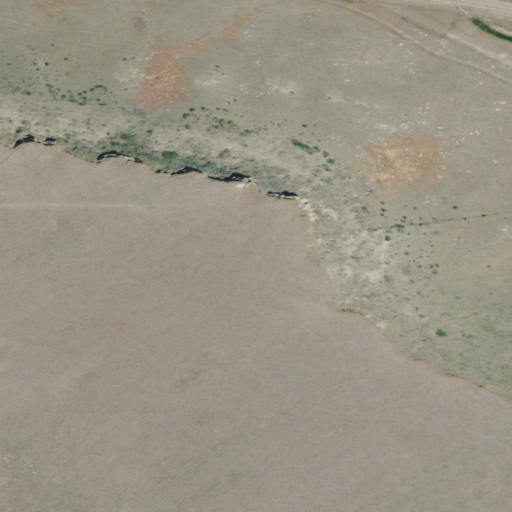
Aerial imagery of mountain in Montana named Meyer Hill containing shrub, grassland, low intensity development, and open development